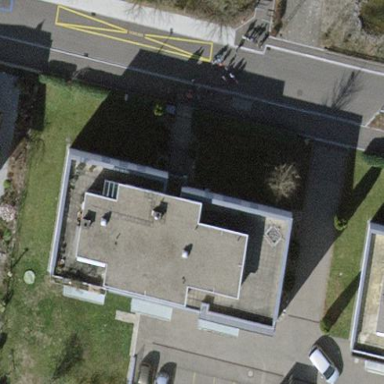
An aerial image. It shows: Detached building.